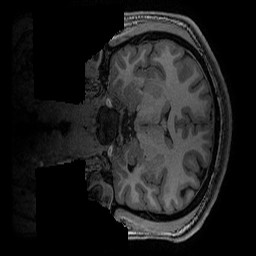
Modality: T1w
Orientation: coronal
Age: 16
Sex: male
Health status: ill
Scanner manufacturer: ge
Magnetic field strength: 3 T
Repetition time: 0.007664 s
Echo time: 0.00342 s